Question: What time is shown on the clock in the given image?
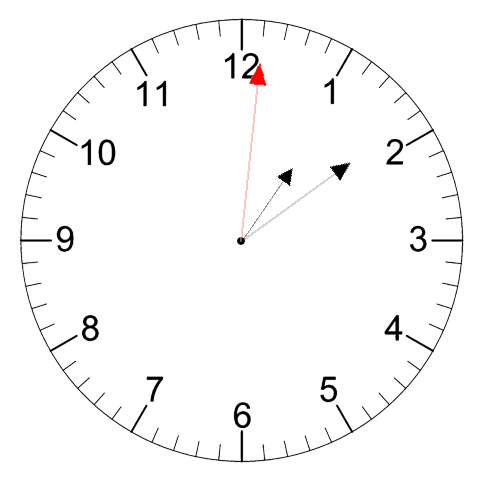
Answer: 01:09:01